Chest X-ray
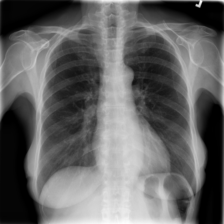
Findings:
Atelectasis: negative
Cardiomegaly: negative
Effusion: negative
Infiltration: positive
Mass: negative
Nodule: negative
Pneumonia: negative
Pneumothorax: negative
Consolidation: negative
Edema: negative
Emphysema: negative
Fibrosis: negative
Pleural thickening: negative
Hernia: negative